Question: I am using this:
'''
$variable = "Name is "Bob"";
$message = <<<EOF
<input type="text" value="$variable">
EOF;
'''
And the result is :

Actually, this is synthetic example and I am working with db. But I tried: this synthetic example works (to simulate problem, actually it shows that what I am doing is not working).
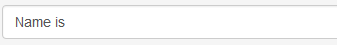
Answer: You are generating invalid HTML:
'''
<input type="text" value="Name is "Bob"">
'''
Please use <URL> to encode '$variable' before insertion.